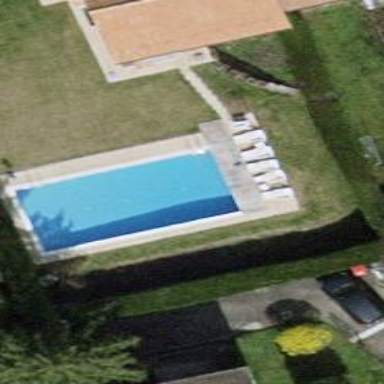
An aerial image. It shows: Swimming pool located in leisure land.